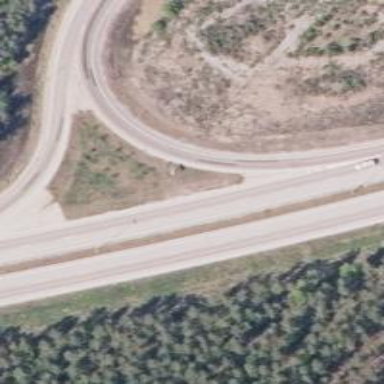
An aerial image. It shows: Asphalt road classified as tertiary trunk link.